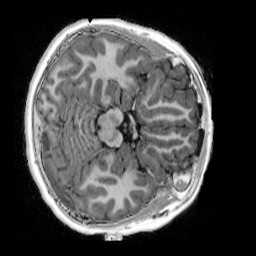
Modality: UNIT1_denoised
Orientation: axial
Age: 9
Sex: female
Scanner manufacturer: siemens
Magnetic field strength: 3 T
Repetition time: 4 s
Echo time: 0.00303 s